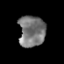
Tissue: prostate
Cell type: T cells
Senescence score: 0.3292
Nuclear area (px): 806
Mean DAPI intensity: 119.928